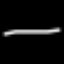
Label: line